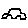
Label: car